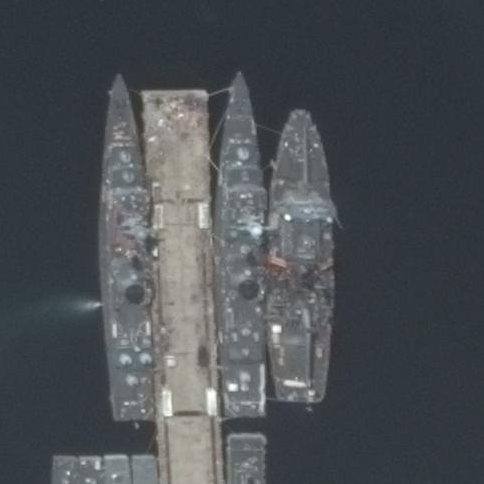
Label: cruiser